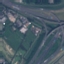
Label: Highway